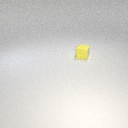
small yellow rubber cube